Question: I am trying to override the generator templates <URL>, but am having no luck.
I have configured mini-test to use the spec syntax, and it generates the spec template but not my custom one. Also it calls the generated file for example *controller_test.rb even though it contains the spec syntax.
Here is my structure:

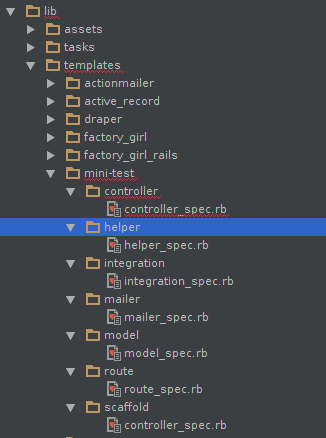
Answer: OK it turns out that the mini-test folder should be mini_test